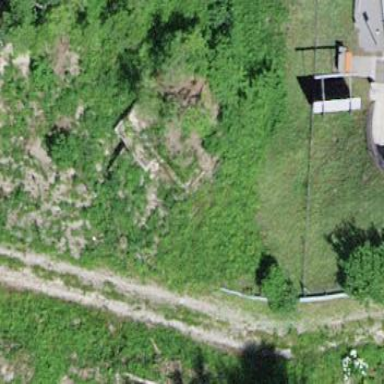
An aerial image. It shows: Military bunker.